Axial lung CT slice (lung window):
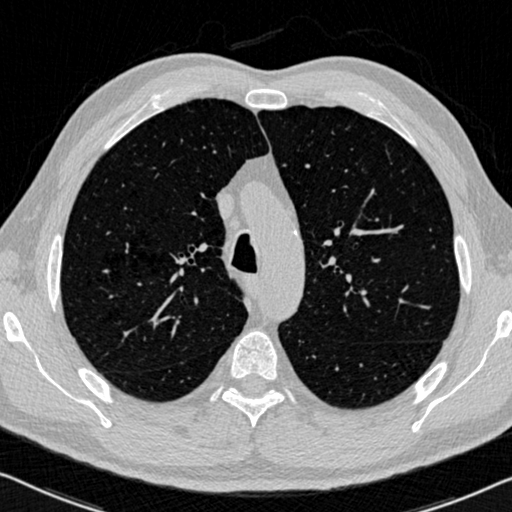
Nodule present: no